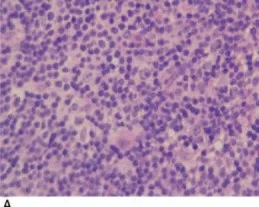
(A) Hodgkin lymphoma with Reed-Sternberg cell variants. HE staining. X 100.
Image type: pathology (immunostaining)